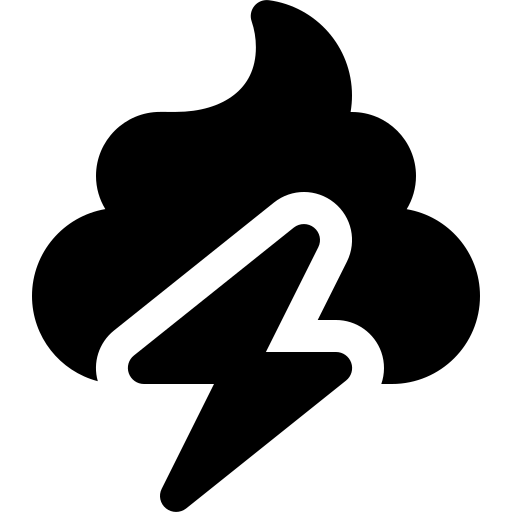
Tags: icon, FontAwesome, fa-icon, solid, poo, storm